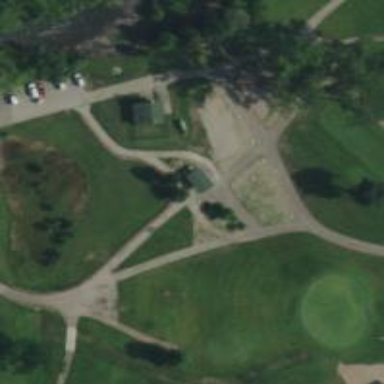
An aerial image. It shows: Service road designated as golf cart path.